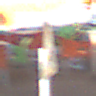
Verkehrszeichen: ReiterLinks
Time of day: MorningAfternoon
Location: Outdoor (Special)
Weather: PartlyCloudy
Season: NotSpecified
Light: Natural